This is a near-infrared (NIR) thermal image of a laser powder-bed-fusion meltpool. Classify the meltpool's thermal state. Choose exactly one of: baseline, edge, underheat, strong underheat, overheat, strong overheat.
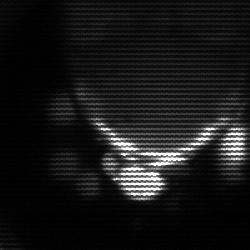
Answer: edge